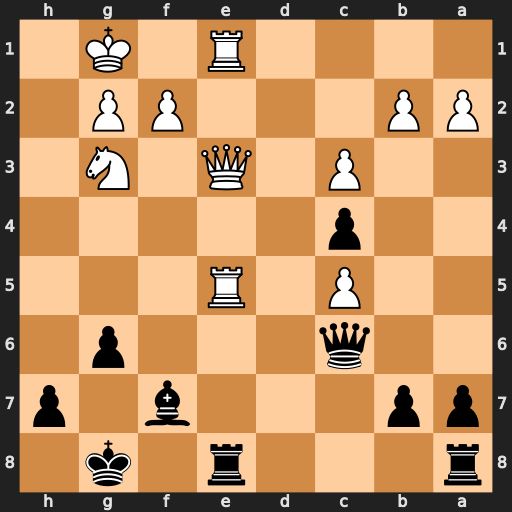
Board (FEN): r3r1k1/pp3b1p/2q3p1/2P1R3/2p5/2P1Q1N1/PP3PP1/4R1K1
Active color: b
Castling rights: -
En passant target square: -
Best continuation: Rxe5 Qxe5 Re8 Qxe8+ Bxe8